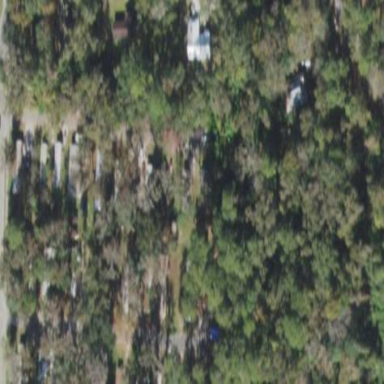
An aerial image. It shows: Residential area designated as trailer park.